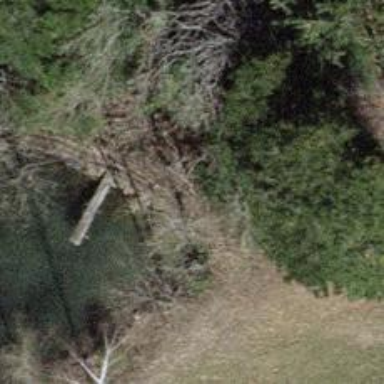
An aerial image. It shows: Culvert tunnel.